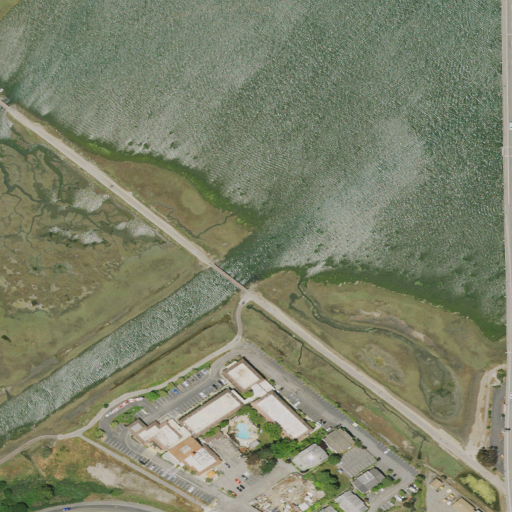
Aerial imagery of valley in California named Tamalpais Valley containing medium intensity development, low intensity development, open water, high intensity development, herbaceous wetlands, open development, and barren land